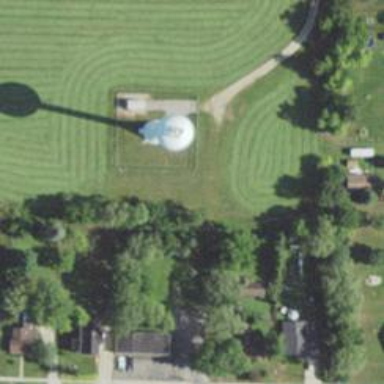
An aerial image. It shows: Water tower that is man-made.